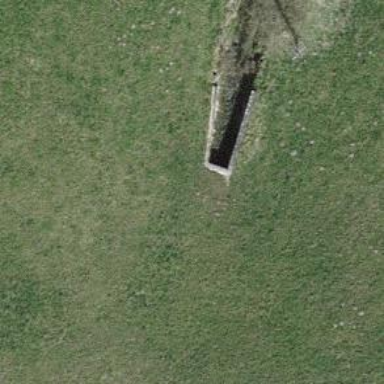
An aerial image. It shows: Tunnel.